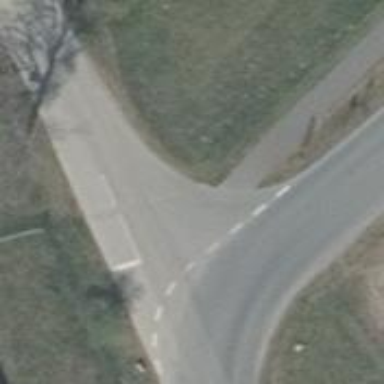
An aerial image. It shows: Road with "give way" sign.